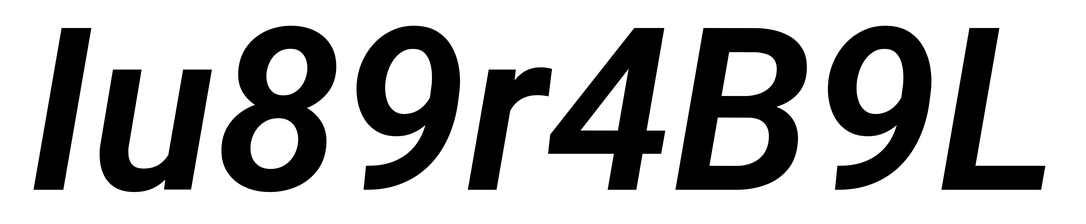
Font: Roboto-Italic_SemiBold_Italic